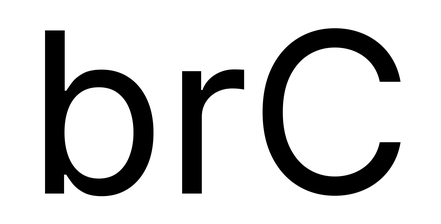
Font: Inter_Regular